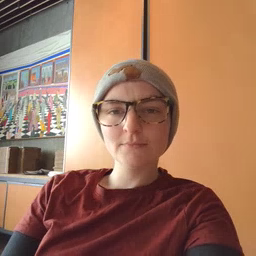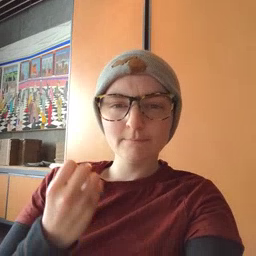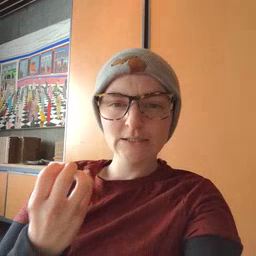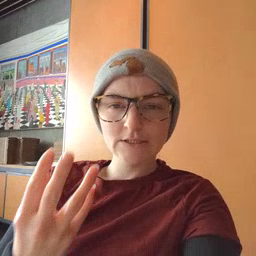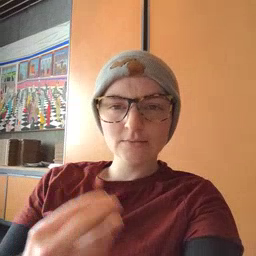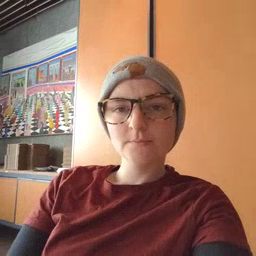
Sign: many